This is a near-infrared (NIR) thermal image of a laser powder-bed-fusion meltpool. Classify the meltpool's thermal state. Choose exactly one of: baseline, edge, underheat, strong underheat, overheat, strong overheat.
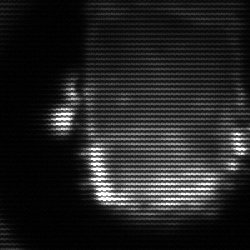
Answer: baseline